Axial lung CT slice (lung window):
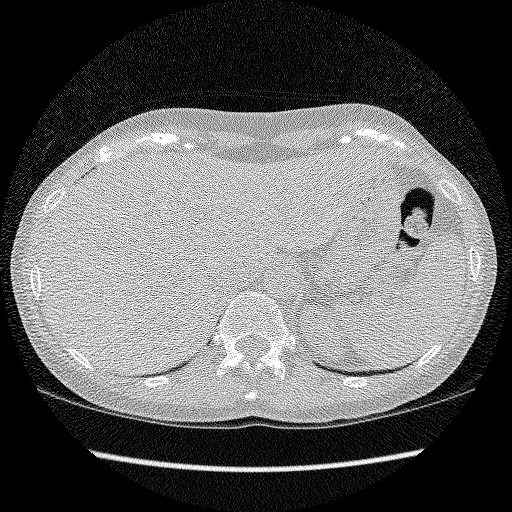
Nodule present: no